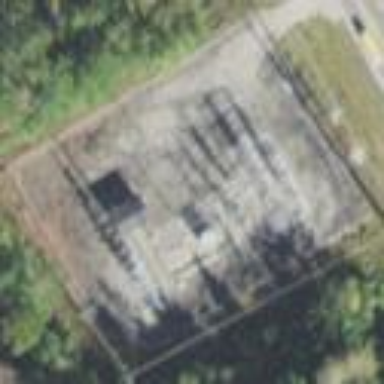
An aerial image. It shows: Distribution power substation secured by fence.